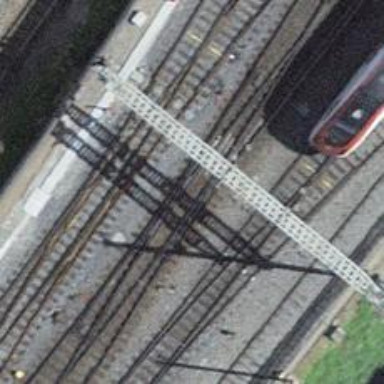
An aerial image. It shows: Railway with electrified contact lines.